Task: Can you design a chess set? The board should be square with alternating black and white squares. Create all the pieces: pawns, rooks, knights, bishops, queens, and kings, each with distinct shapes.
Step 4486:
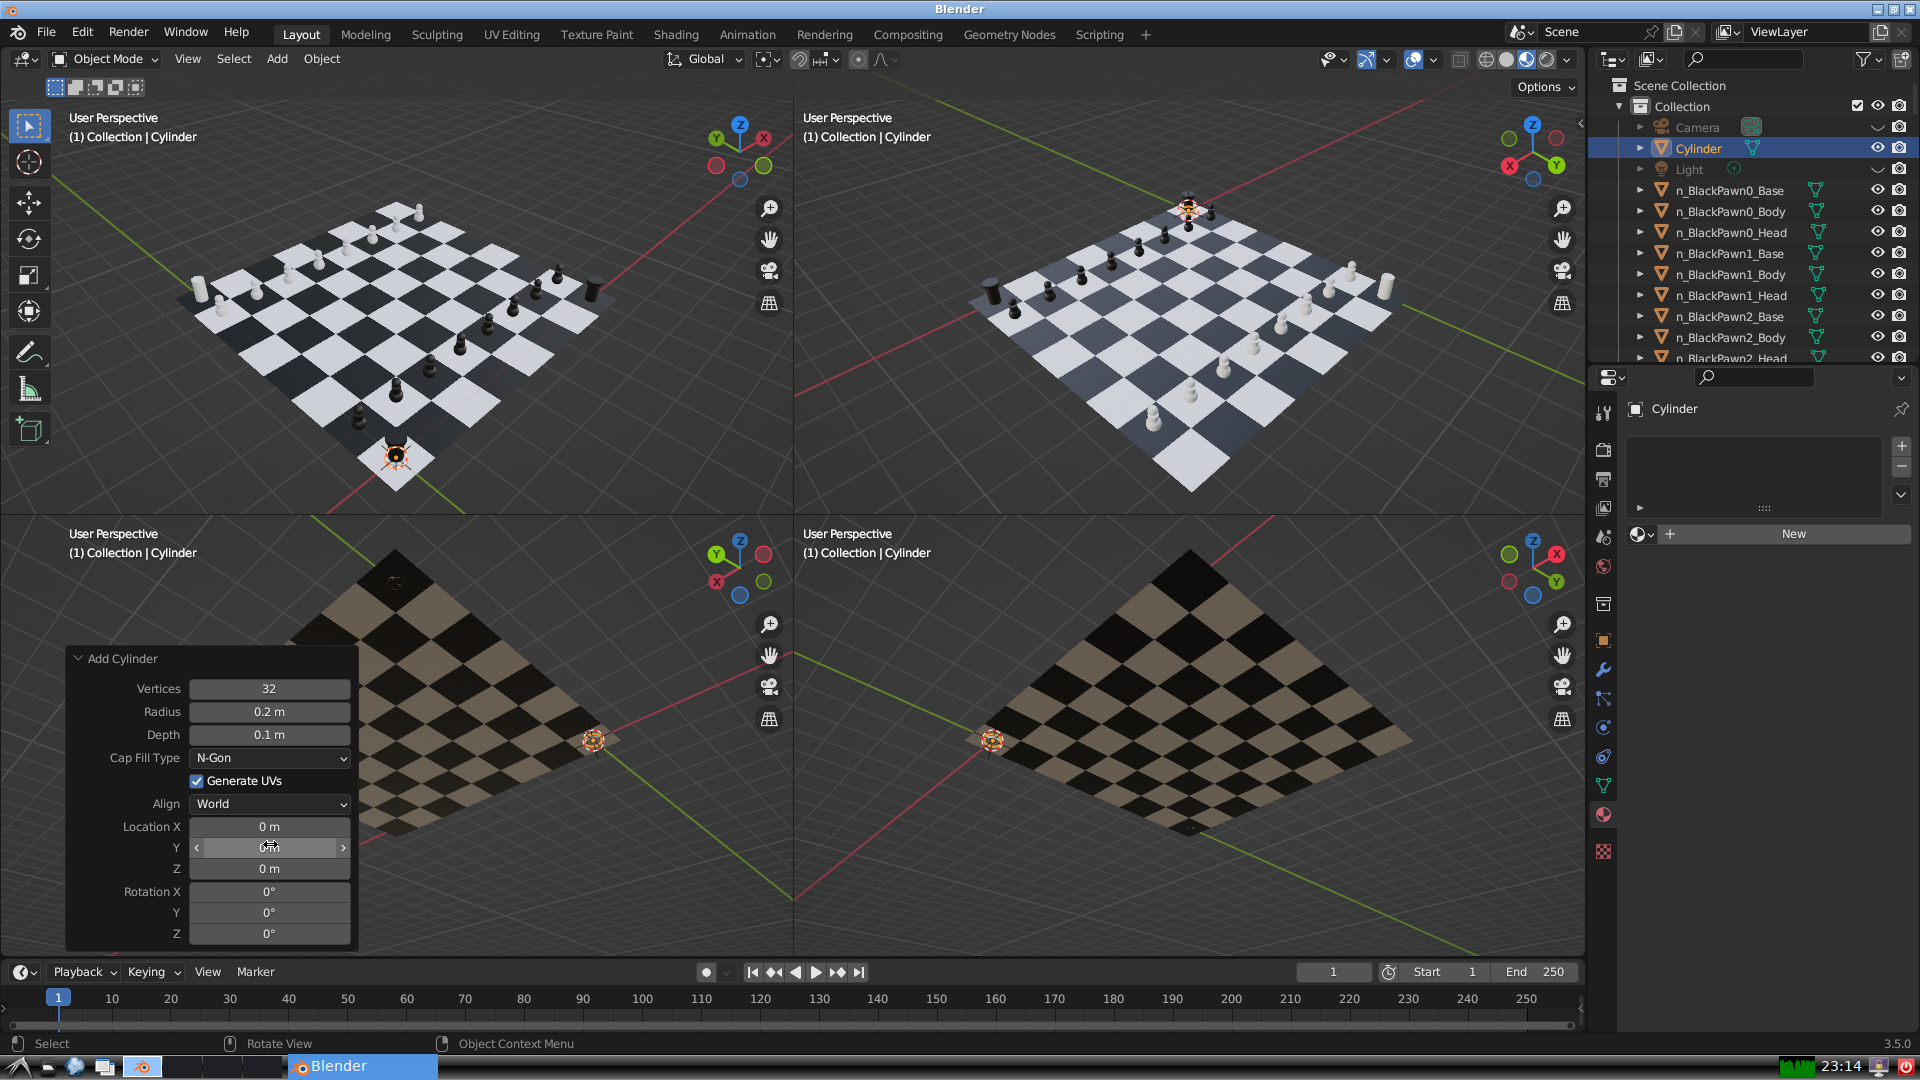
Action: click: no